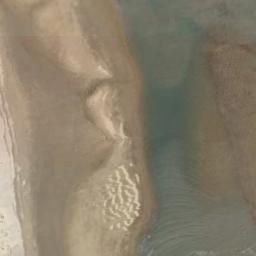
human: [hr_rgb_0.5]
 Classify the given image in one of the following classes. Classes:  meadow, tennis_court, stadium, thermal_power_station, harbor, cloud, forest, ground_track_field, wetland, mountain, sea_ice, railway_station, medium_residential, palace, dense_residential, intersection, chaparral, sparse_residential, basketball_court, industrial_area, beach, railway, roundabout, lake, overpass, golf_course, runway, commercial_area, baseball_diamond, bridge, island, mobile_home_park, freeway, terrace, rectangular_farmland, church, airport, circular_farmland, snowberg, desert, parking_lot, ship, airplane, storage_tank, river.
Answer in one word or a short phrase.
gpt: beach